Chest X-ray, PA view. Patient: 76 years old, sex F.
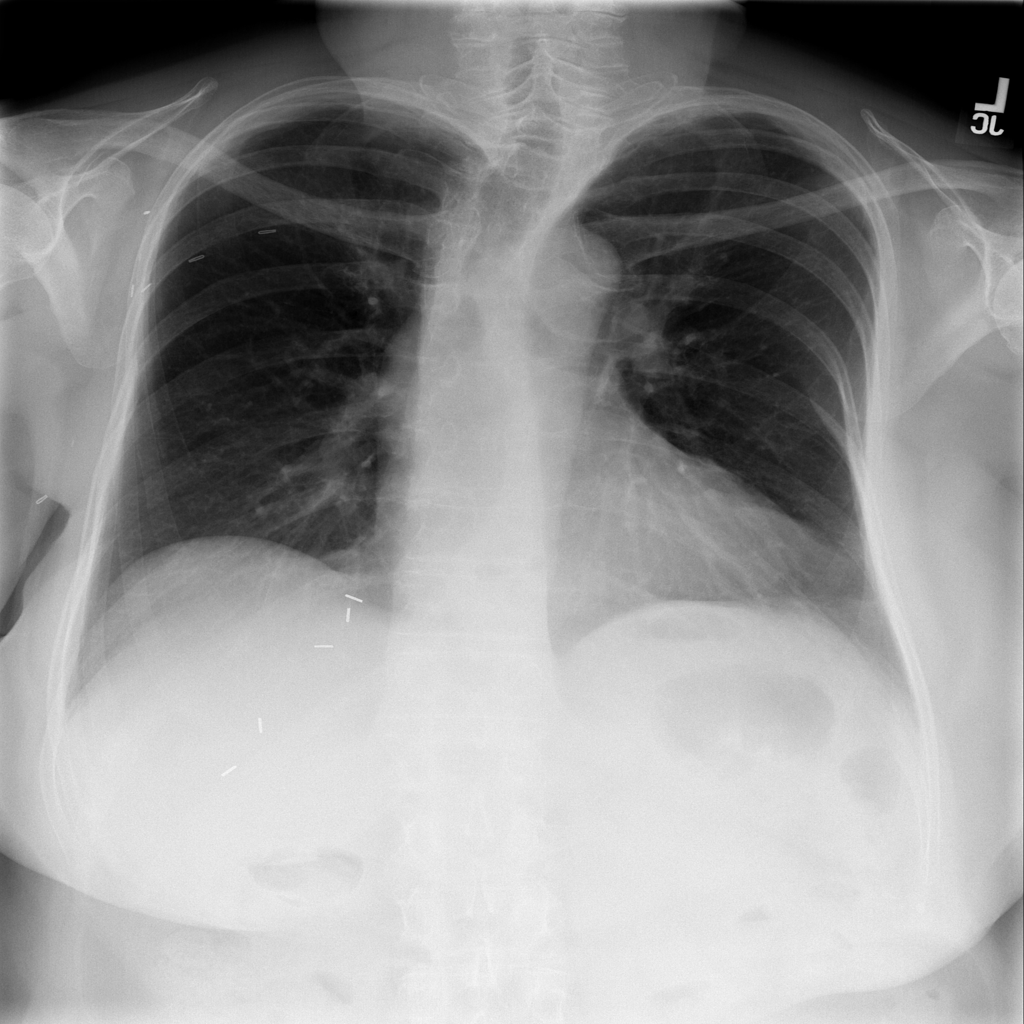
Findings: No Finding